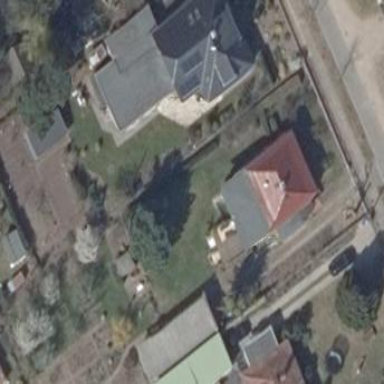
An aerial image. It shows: Detached building with quadruple saltbox roof shape.